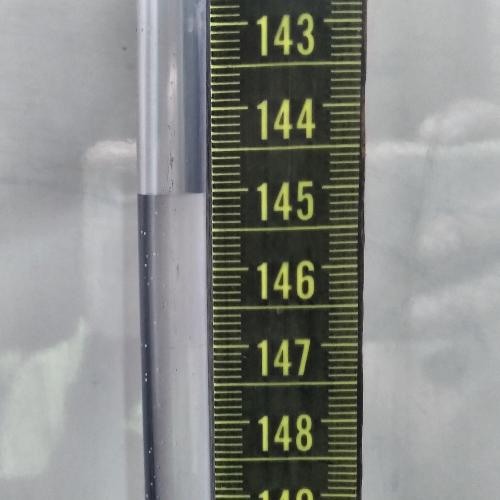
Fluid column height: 145.0 cm